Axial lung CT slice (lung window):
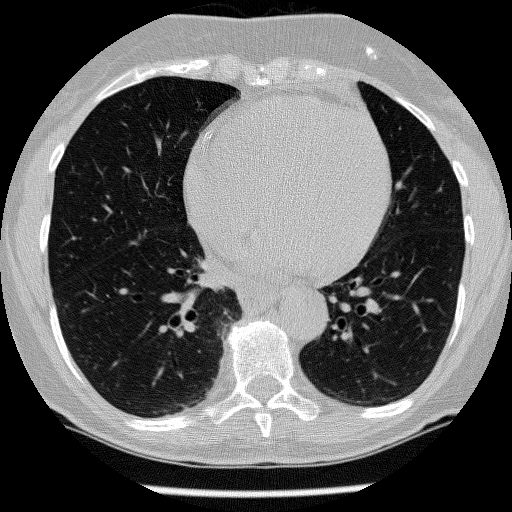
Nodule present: no